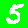
Digit: 5